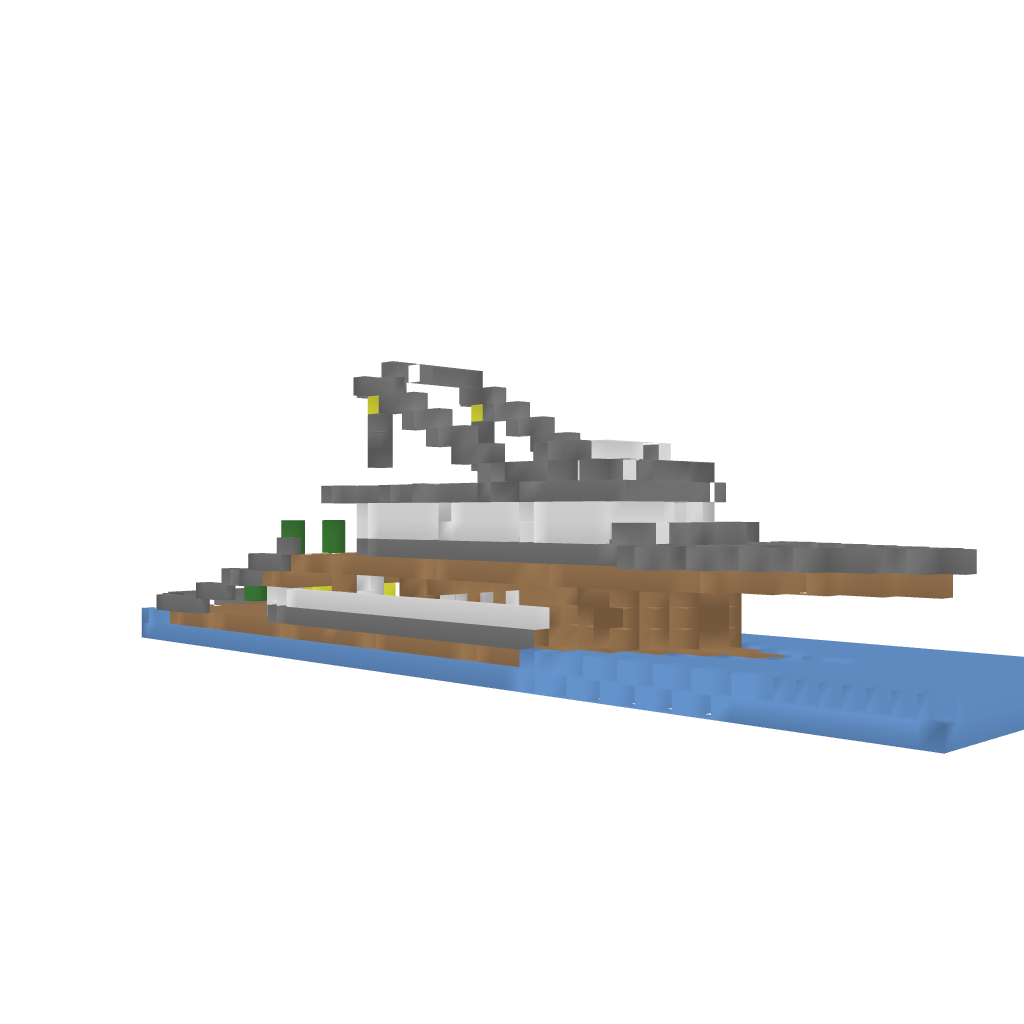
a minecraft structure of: Medium Sized Yacht bad low quality